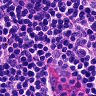
Metastatic tissue present: no